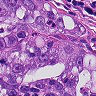
Metastatic tissue present: yes